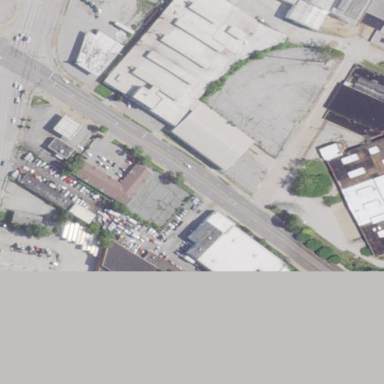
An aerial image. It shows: Commercial area.